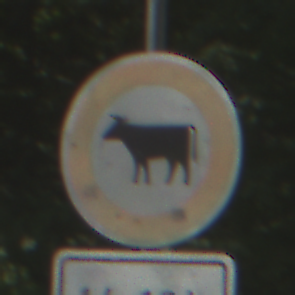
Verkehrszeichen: VerbotViehtrieb
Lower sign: ZeitangabenOhneBeschraenkungAufWochentage1
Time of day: Midday
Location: Outdoor (RoadRail)
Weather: Clear
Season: NotSpecified
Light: Natural